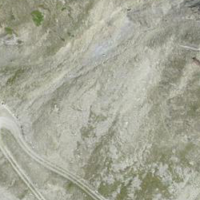
EUNIS habitat code: 48
Species observed at this site:
Aglais urticae